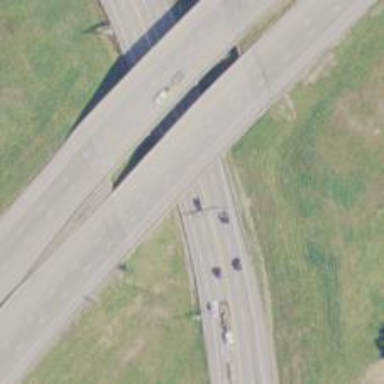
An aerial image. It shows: Covered tunnel under secondary road.